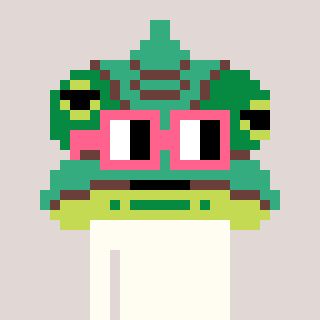
a pixel art character with square pink glasses, a chameleon-shaped head and a teal-colored body on a warm background